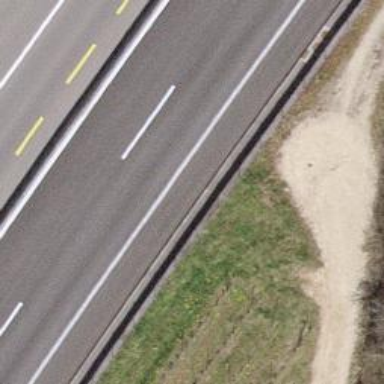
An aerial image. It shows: View of motorway.